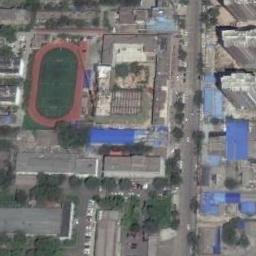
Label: ground_track_field